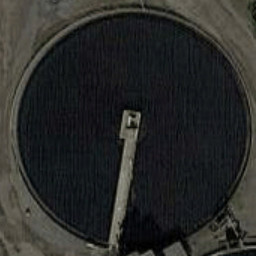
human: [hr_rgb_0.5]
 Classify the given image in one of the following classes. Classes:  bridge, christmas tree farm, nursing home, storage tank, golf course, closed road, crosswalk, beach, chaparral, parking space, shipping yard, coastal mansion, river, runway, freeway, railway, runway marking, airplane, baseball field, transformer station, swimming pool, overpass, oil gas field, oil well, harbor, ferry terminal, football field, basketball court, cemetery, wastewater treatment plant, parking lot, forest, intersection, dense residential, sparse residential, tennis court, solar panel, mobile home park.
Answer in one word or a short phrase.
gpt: wastewater treatment plant